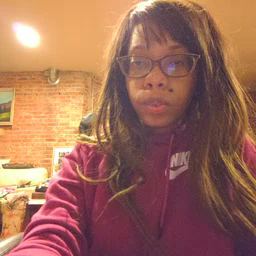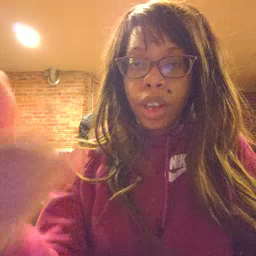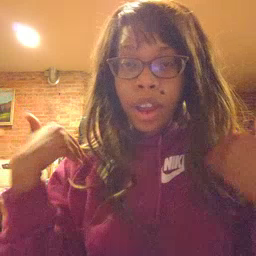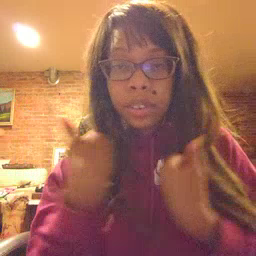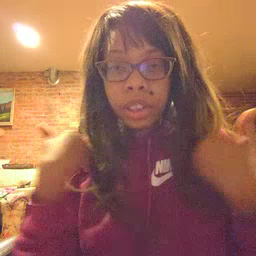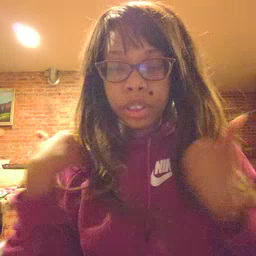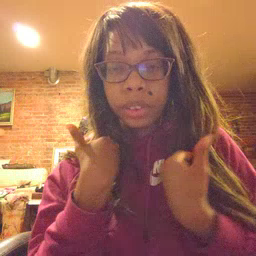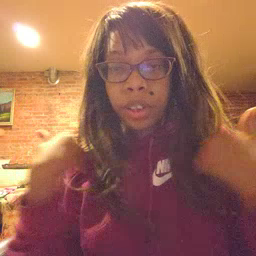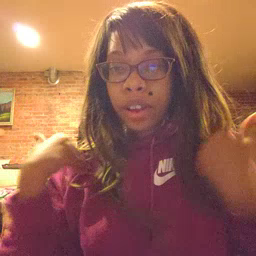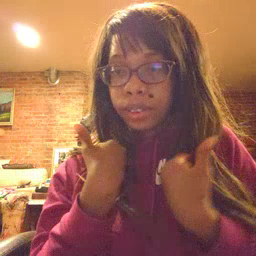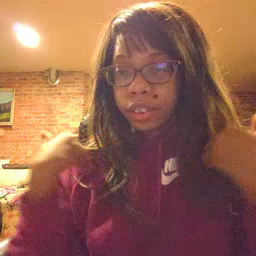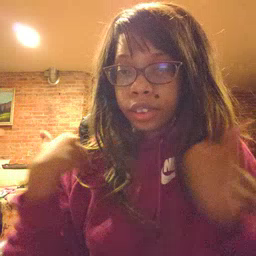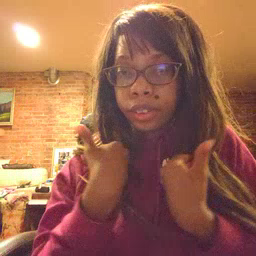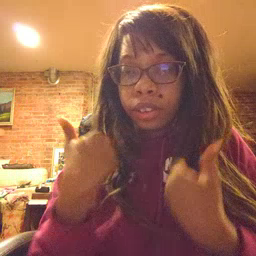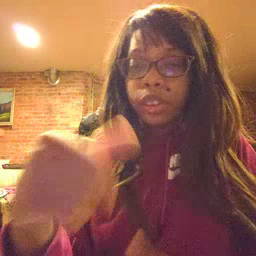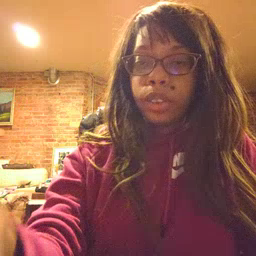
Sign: animal